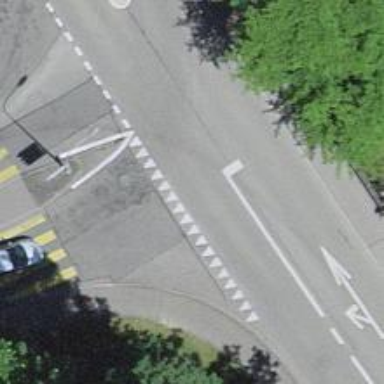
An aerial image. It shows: Road with "give way" sign.